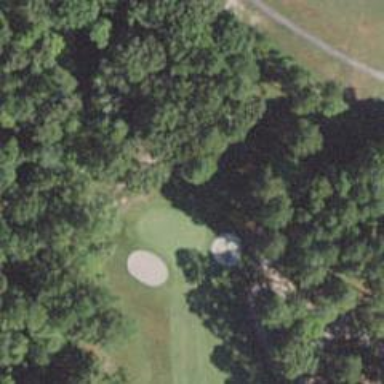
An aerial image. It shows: View of golf hole.